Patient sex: M
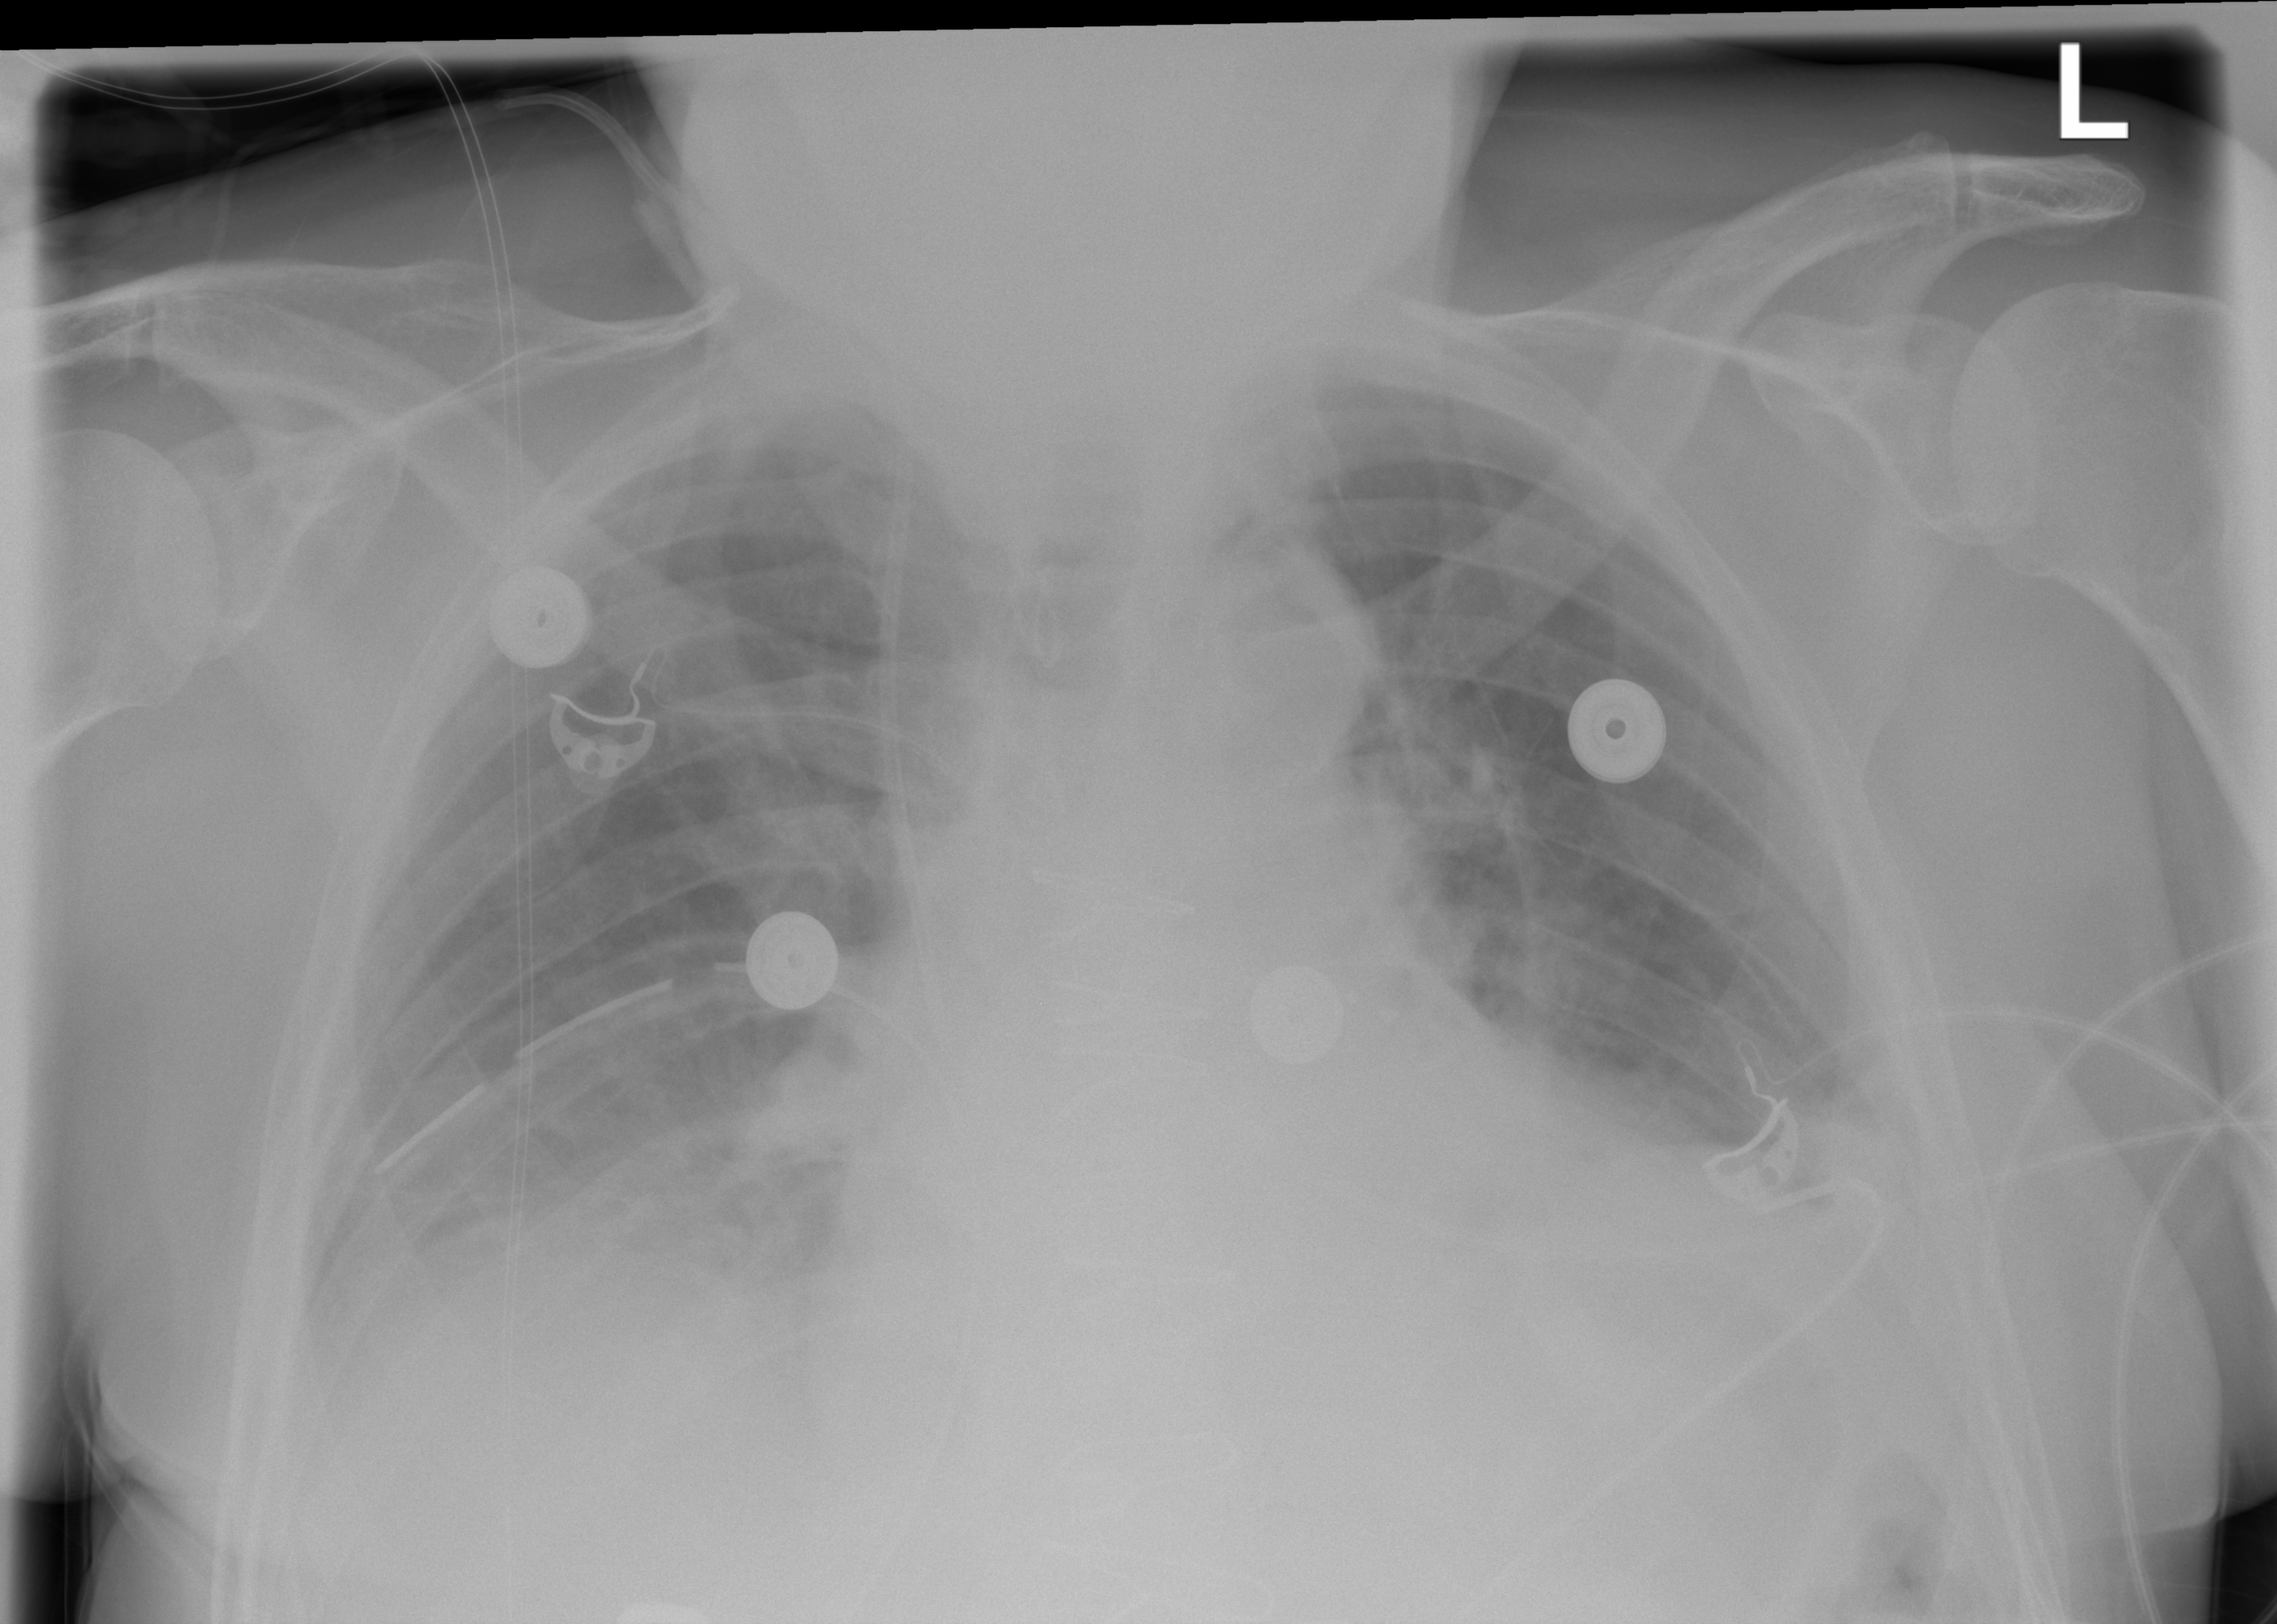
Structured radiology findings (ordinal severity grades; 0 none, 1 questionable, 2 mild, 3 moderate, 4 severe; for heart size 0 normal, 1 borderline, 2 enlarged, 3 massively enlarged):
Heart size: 0
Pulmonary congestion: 1
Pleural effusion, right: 2
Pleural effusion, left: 2
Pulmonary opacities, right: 0
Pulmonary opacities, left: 0
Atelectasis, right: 2
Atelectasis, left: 2